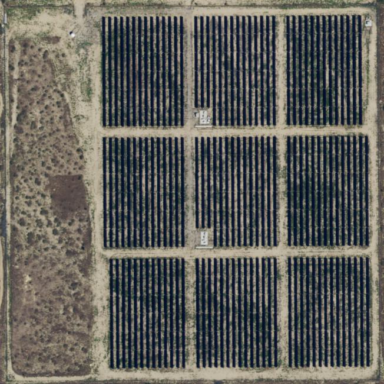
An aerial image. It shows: Solar power plant using photovoltaic technology.